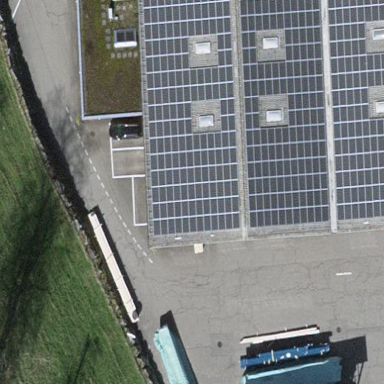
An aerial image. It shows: Solar photovoltaic panel generator.